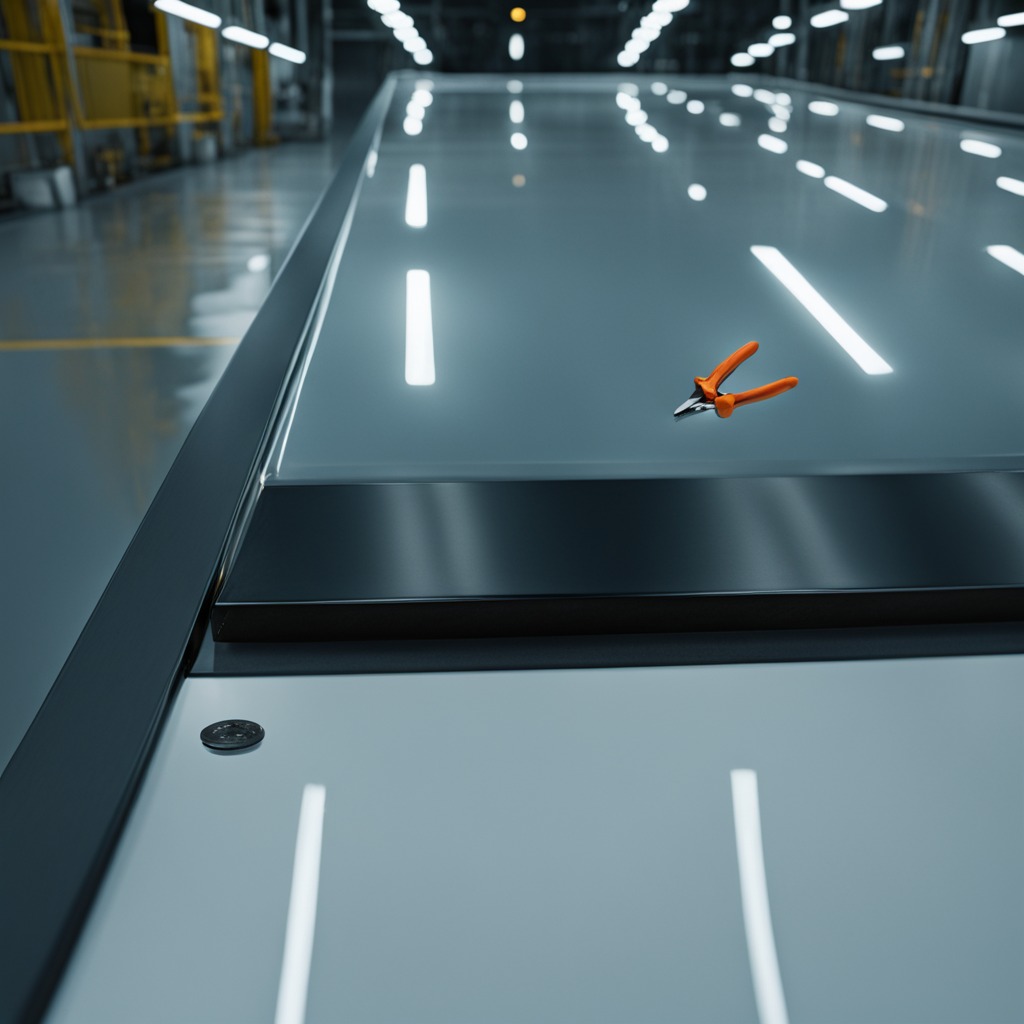
A plier lies on a table in a ship maintenance bay.